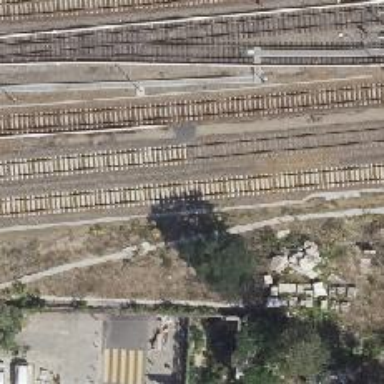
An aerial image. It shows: Railway bridge.